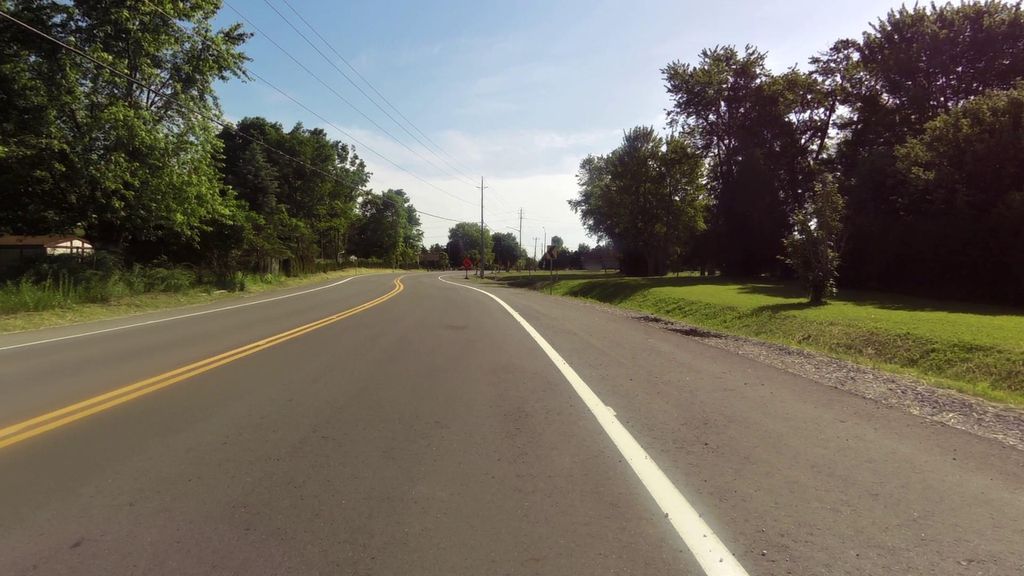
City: ottawa-gatineau